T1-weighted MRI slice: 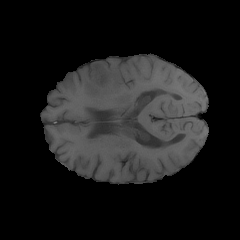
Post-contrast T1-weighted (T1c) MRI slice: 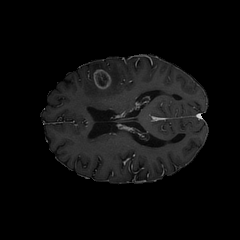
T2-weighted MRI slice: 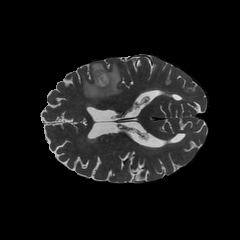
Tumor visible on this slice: yes